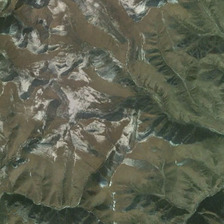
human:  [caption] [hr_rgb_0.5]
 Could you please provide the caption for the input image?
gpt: the color of mountain changes from green to brown and snow can be seen on the brown part .

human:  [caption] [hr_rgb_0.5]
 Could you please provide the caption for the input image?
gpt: several ridges are covered with snow in this mountain range .

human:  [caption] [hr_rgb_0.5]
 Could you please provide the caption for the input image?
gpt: the color of mountain changes from green to brown and snow can be seen on the brown part .

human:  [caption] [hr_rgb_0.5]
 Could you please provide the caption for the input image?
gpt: the color of mountain changes from green to brown and snow can be seen on the brown part .

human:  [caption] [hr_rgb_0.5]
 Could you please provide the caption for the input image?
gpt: it is a piece of irregular green mountains .